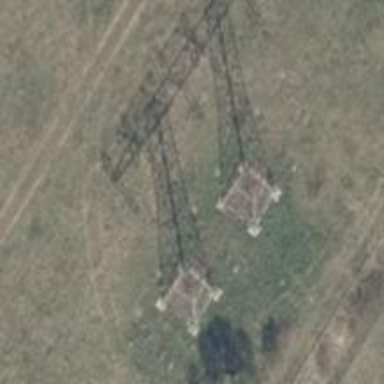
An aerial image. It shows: Three cables of power line.